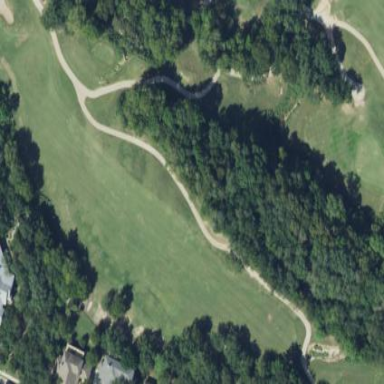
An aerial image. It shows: Golf fairway in the image.